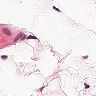
Metastatic tissue present: no